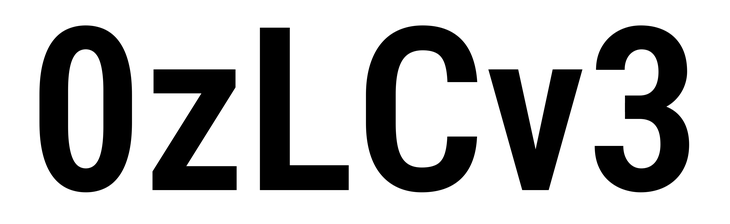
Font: Roboto_Condensed_SemiBold